Aerial crown-view tile of a tropical tree (Barro Colorado Island, Panama), acquired 20250124:
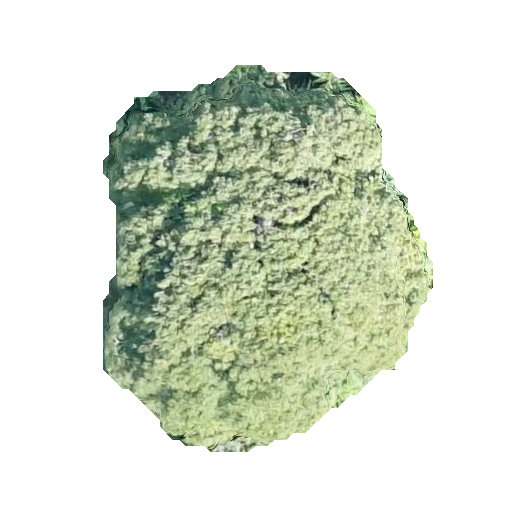
Species: Handroanthus guayacan
GBIF accepted scientific name: Handroanthus guayacan
Crown area: 145.111 m²